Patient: sex F, age 59
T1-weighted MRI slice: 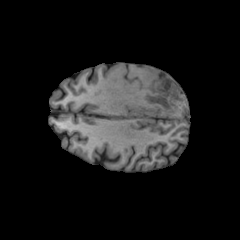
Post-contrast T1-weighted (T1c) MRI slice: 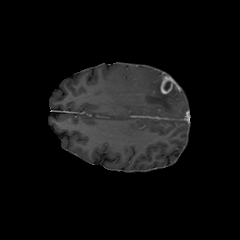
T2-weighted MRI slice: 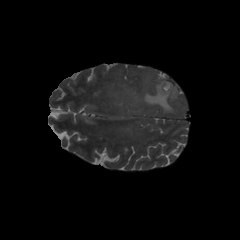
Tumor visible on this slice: yes
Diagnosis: Glioblastoma, IDH-wildtype
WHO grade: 4